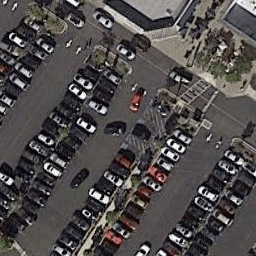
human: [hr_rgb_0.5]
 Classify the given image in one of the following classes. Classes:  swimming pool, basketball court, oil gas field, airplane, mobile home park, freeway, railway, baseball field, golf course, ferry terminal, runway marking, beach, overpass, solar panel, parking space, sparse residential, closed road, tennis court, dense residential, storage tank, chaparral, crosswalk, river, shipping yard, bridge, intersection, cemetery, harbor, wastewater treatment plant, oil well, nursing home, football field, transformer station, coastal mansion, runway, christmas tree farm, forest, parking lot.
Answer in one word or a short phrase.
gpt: parking lot